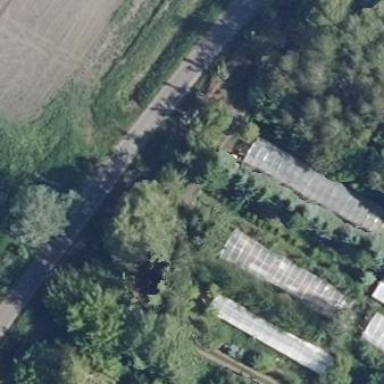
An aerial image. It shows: Greenhouse.